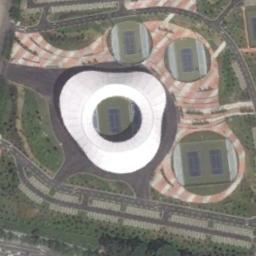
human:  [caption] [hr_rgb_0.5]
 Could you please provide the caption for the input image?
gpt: There are many roads beside the stadium .

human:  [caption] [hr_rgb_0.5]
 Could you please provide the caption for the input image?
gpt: The stadium is on the grass next to some trees and roads .

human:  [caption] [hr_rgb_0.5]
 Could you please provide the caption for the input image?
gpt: There are rows of buildings around this oval stadium .

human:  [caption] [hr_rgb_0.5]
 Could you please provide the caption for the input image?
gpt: The circular stadium is enclosed in the middle of the lawn .

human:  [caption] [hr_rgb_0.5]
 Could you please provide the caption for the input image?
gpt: There are some green lawns around the stadium with a white roof .